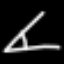
Label: angel